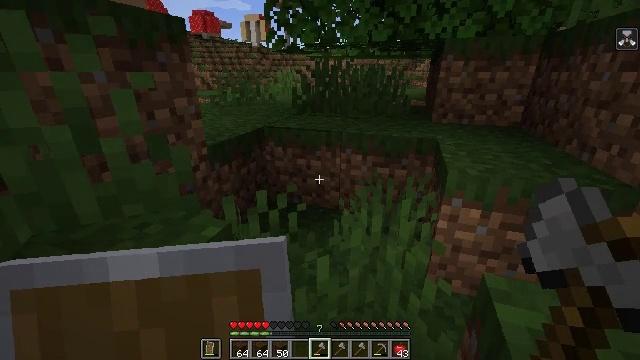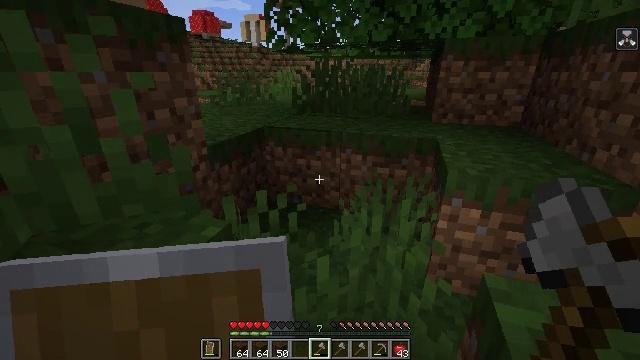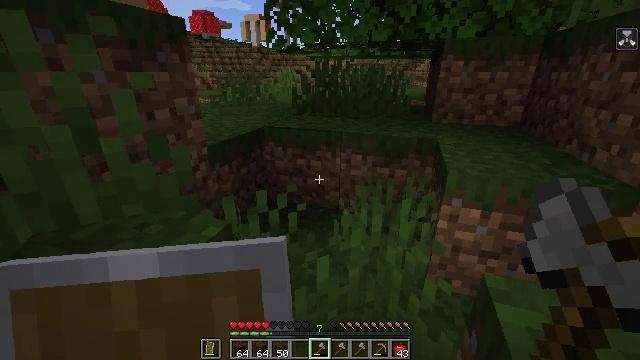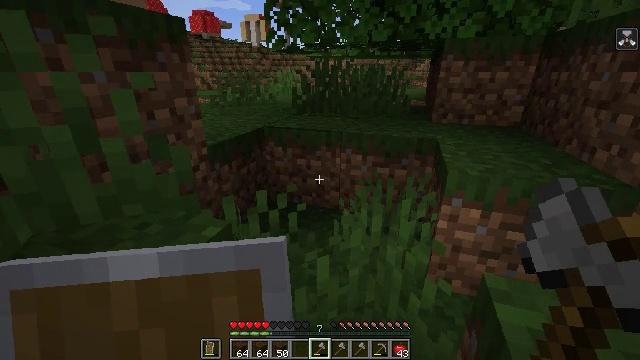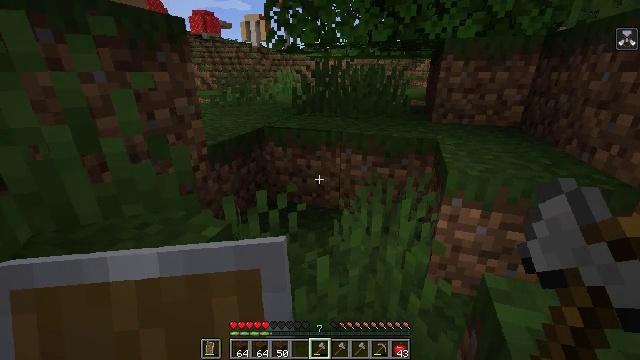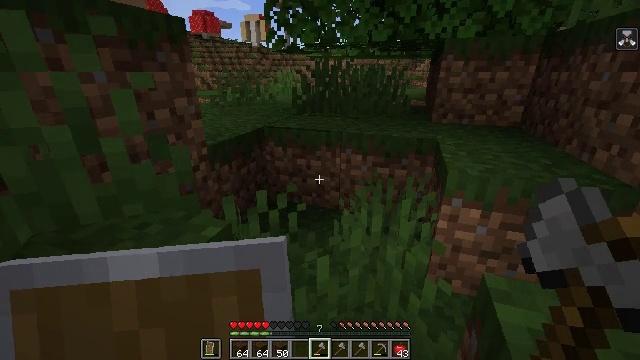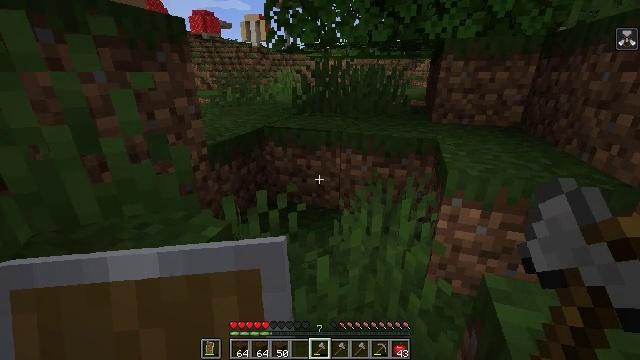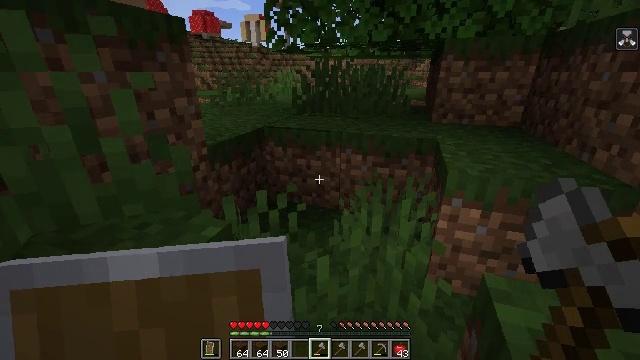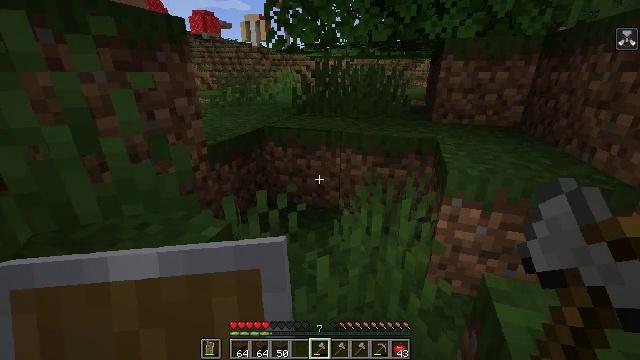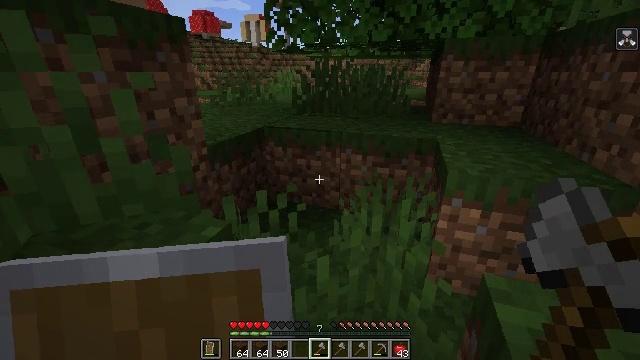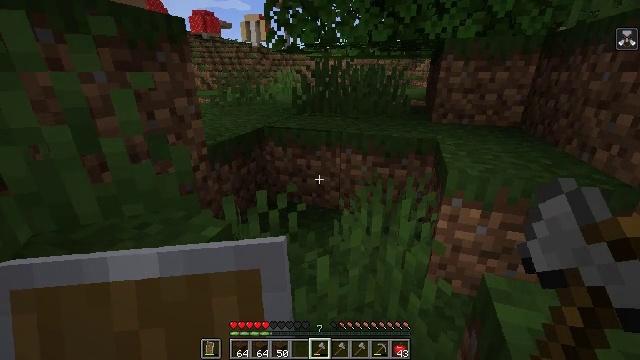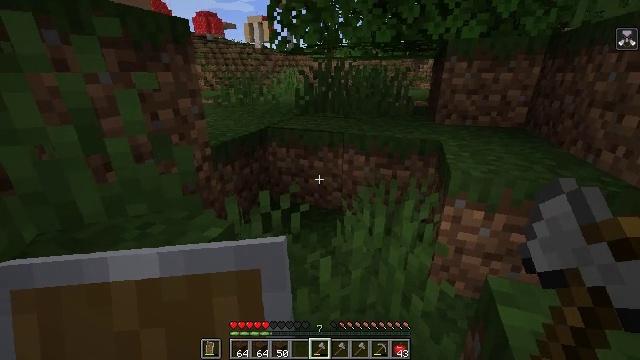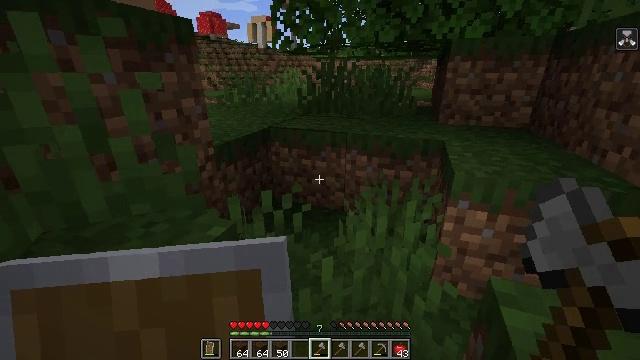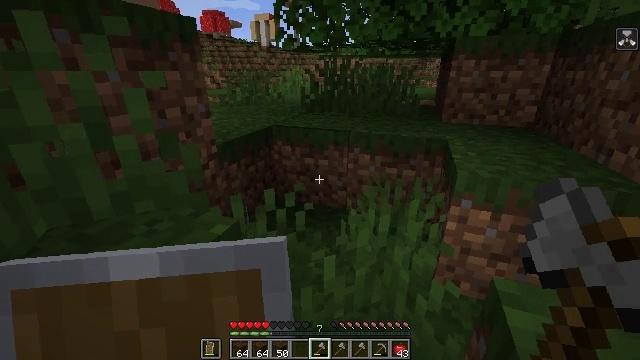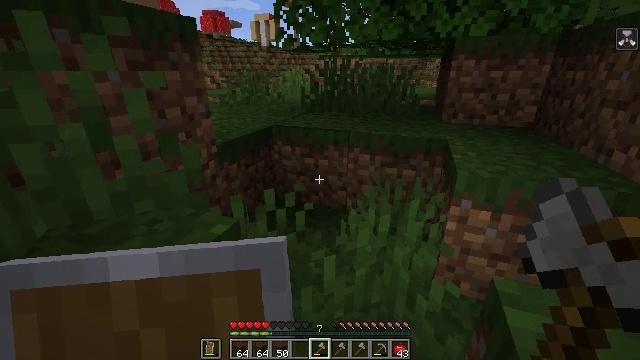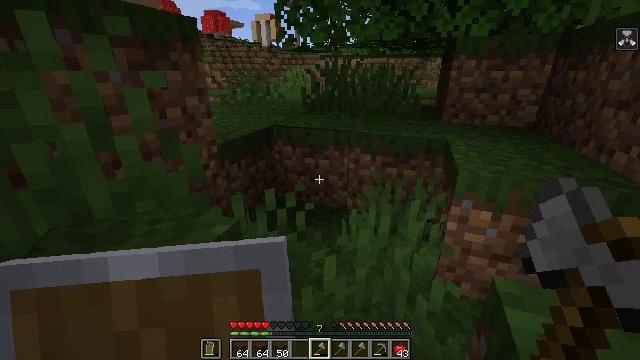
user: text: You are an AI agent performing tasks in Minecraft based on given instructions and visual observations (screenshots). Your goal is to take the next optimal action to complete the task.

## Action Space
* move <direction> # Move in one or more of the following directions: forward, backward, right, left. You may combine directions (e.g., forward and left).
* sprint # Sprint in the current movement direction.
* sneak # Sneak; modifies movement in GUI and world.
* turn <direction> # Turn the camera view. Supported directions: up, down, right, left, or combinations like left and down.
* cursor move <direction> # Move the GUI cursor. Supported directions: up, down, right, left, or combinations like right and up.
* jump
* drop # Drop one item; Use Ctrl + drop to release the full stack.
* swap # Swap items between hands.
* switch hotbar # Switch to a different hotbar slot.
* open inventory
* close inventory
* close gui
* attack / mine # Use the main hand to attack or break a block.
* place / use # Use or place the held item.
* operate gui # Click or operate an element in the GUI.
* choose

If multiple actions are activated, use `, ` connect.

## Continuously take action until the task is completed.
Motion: motion action
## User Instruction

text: Gather oak leaves by attacking.
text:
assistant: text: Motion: no_op
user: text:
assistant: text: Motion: no_op
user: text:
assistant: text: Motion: no_op
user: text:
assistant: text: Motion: no_op
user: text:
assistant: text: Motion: no_op
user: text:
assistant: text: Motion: no_op
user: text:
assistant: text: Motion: no_op
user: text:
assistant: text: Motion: no_op
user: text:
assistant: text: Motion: no_op
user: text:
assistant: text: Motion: no_op
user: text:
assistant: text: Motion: no_op
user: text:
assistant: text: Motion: no_op
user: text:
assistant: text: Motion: no_op
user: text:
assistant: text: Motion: no_op
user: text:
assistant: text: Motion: no_op
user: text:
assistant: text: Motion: no_op
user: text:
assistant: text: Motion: no_op
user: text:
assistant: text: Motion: no_op
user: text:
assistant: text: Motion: no_op
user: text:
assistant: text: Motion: no_op
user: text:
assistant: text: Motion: no_op
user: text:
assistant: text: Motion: no_op
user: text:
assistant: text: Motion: no_op
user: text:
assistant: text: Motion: no_op
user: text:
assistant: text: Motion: no_op
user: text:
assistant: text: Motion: no_op
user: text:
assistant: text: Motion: no_op
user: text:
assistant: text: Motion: no_op
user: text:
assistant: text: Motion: no_op
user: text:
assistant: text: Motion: no_op